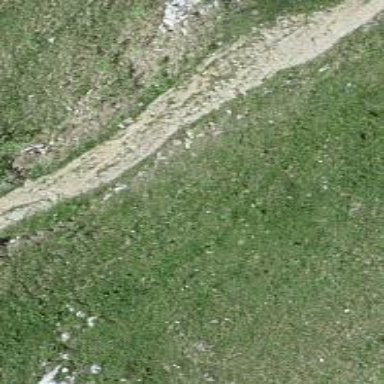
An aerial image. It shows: Gravel path.